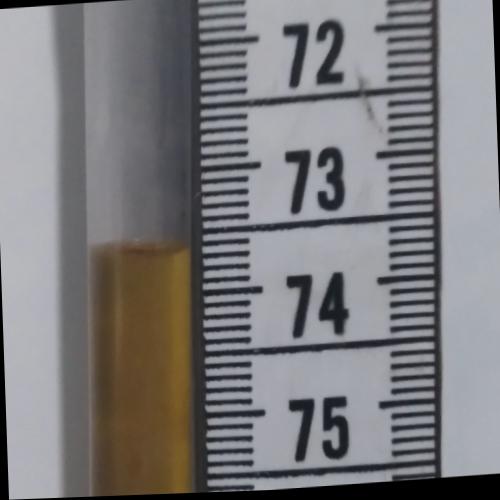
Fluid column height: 73.6 cm